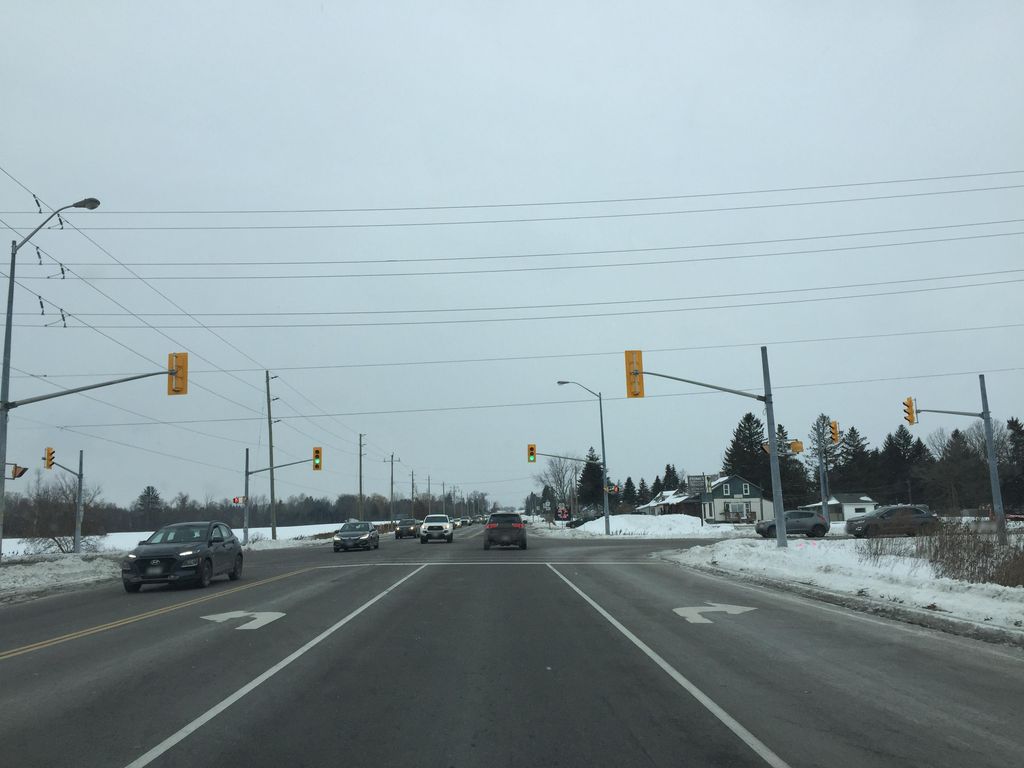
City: kitchener-waterloo